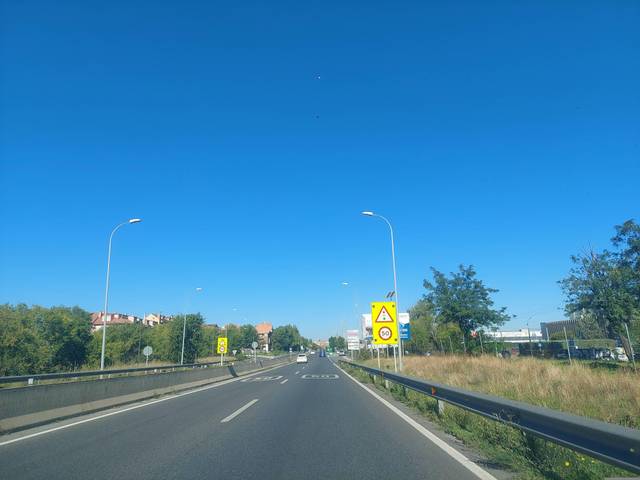
Region: Spain
Coordinates: 40.321, -3.751